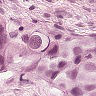
Metastatic tissue present: yes